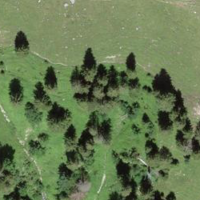
EUNIS habitat code: 23
Species observed at this site:
Campanula glomerata